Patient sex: M
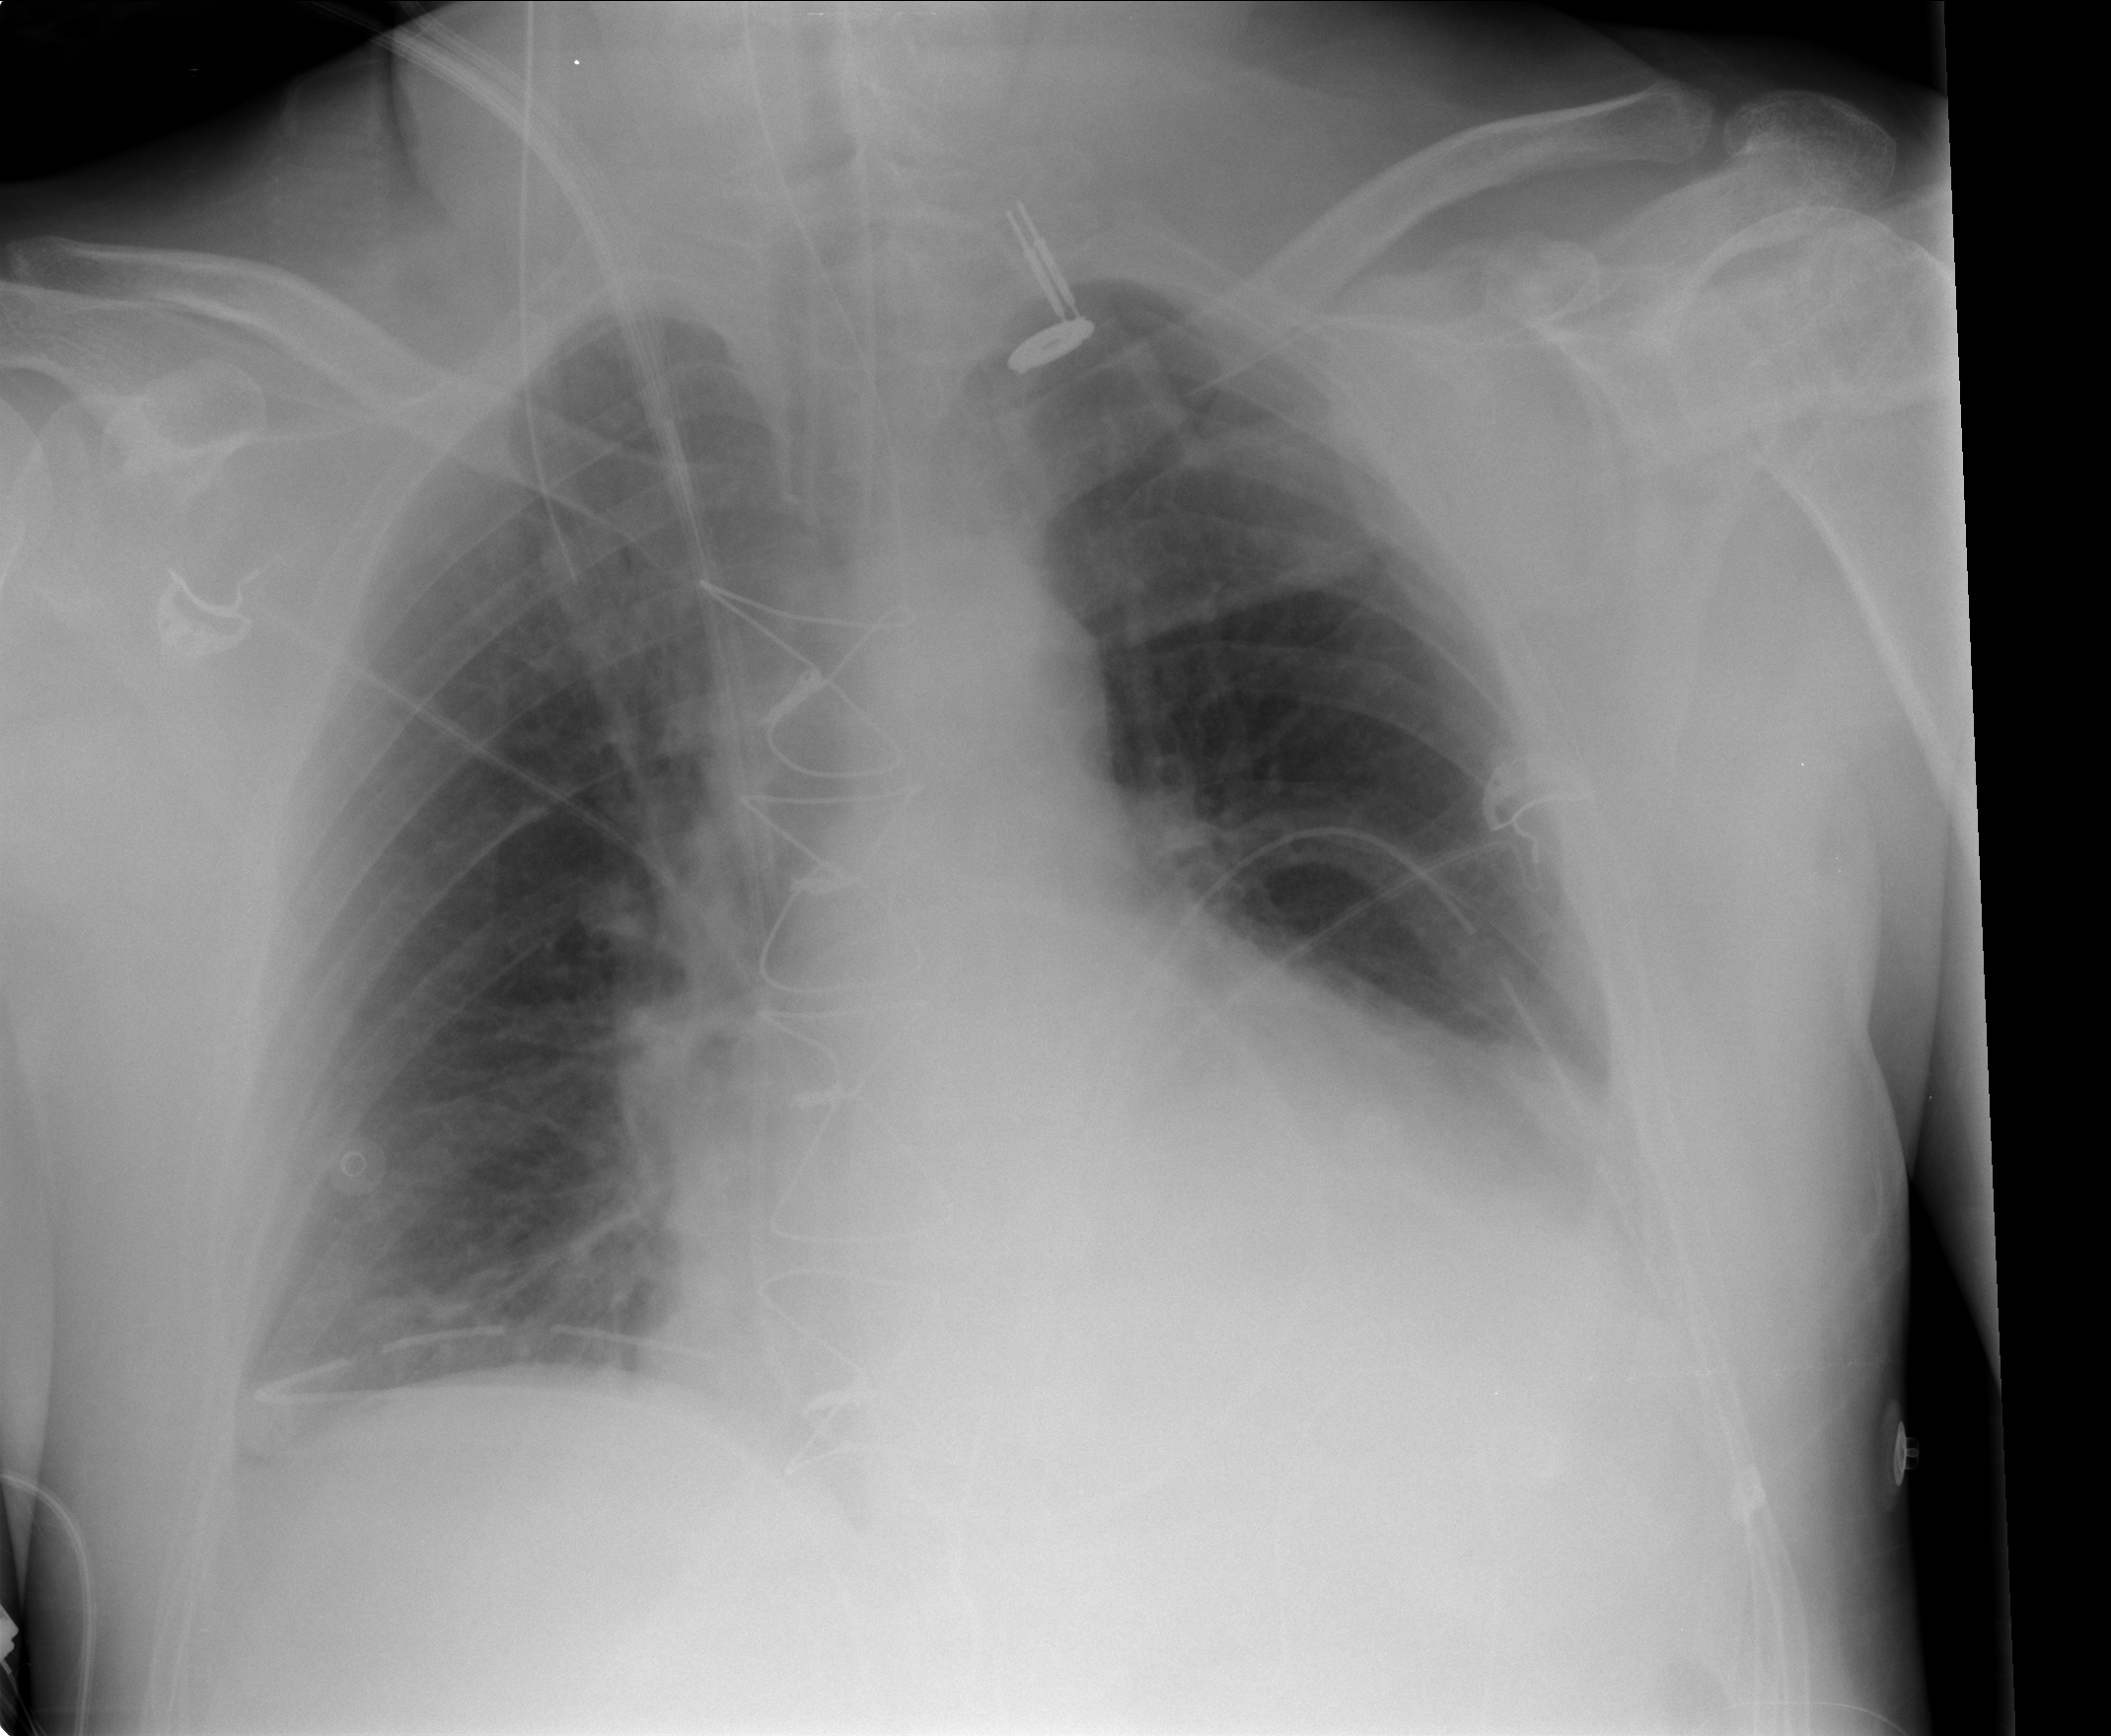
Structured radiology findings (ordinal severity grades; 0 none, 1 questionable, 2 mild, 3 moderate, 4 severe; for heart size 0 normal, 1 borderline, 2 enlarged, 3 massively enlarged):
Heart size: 3
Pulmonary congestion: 0
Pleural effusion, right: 0
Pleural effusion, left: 2
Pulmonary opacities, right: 0
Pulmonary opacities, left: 0
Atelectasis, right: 1
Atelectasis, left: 2